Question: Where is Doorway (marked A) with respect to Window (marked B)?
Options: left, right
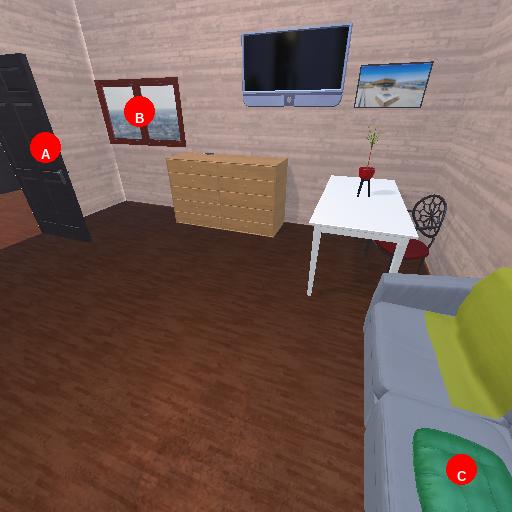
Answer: left